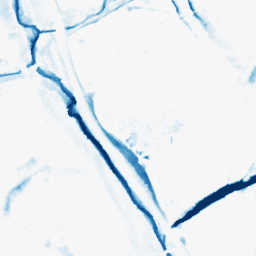
Category: morphological
Decomposition family: morphological_diamond
Decomposition parameters: operation: closing
radius: 10
Upsampling method: cubic_catmull_rom
Upsampling parameters: scale: 2
Upsampling scale: 2